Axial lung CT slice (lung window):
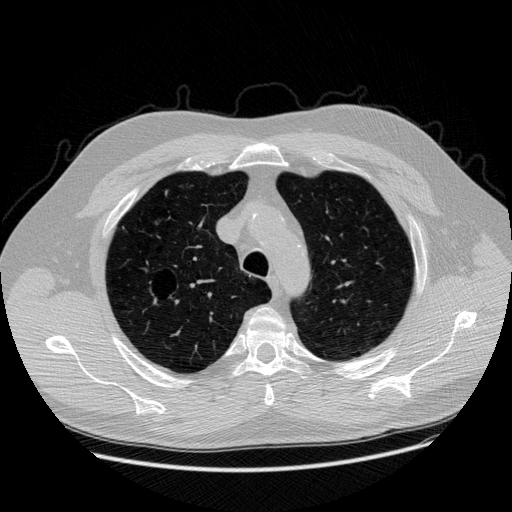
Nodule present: yes
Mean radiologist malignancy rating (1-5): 3